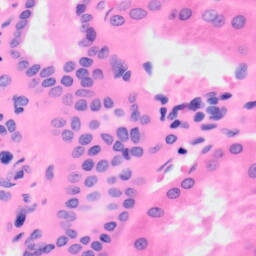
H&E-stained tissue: Kidney